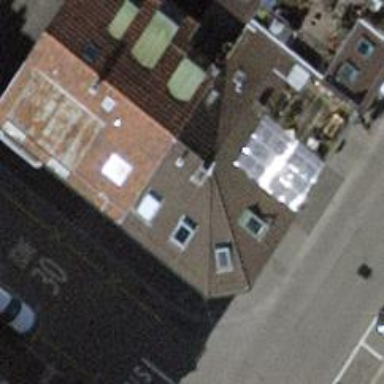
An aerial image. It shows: Bar.